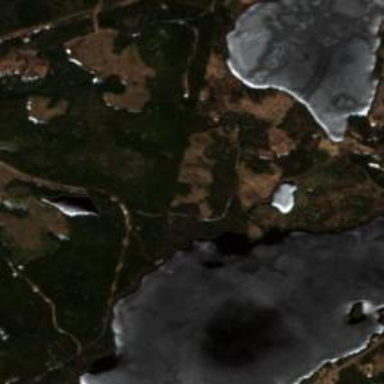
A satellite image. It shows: Serene lake.